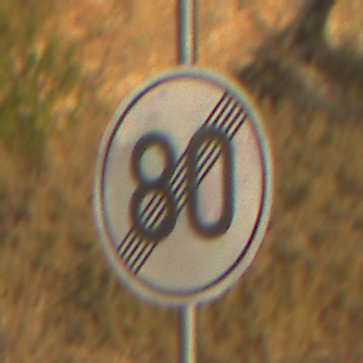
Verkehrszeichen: EndeGeschwindigkeit80
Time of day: SunriseSunset
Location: Outdoor (Nature)
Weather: PartlyCloudy
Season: NotSpecified
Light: Natural